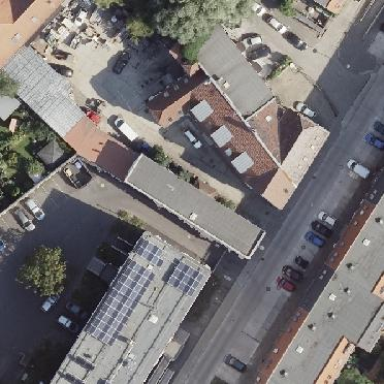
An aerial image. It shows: Group of garages.